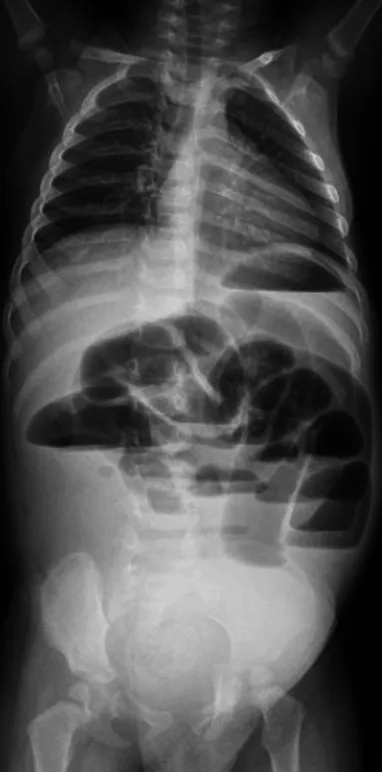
Abdominal X-ray anteroposterior projection in the standing position. The abdominal X-ray reveals intestinal loop dilatation and gas-filled loops.
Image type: radiology (x_ray)